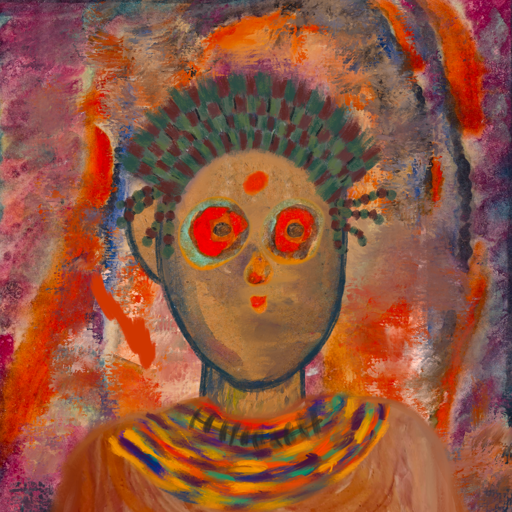
Background: Experience, Head And Neck Front: In_The_Sun, Face Front: Sisters, Bust: Pious_Lady, Hair Front: Blank, Head Accessory: After_Raid_Crown, Second Necklace: An_Impression_2, Necklace: In_The_Sun, Baby: Blank